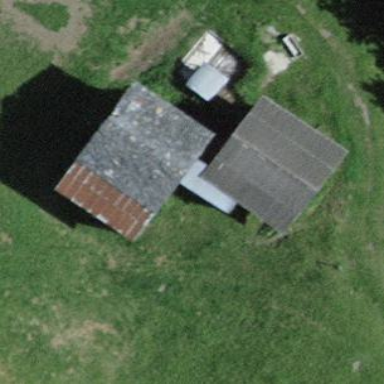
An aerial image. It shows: Simple house.